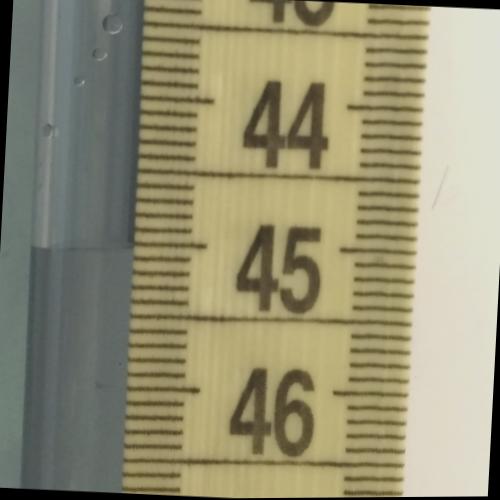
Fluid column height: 45.0 cm